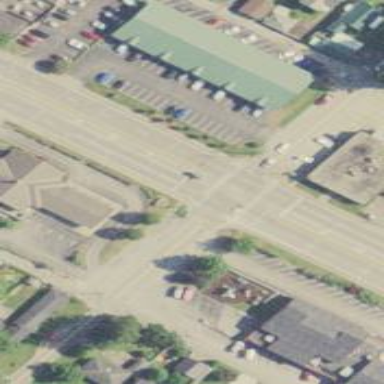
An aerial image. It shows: Marked crossing on footway.